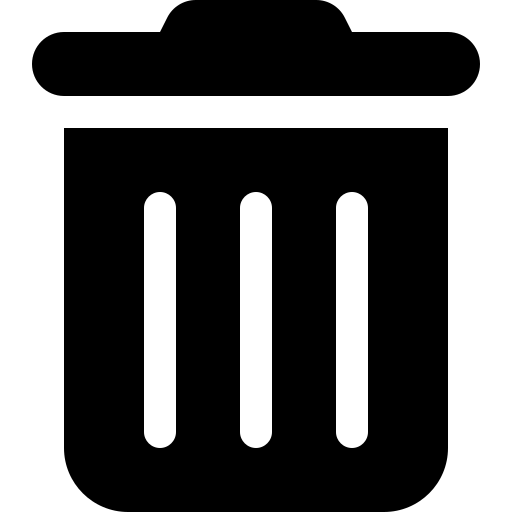
Tags: icon, FontAwesome, fa-icon, solid, trash, can